Question: I suspect there's probably an easy answer to this I'm just not seeing, but whenever I run a TeamCity build with either MSBuild or the Visual Studio solution runner against a .csproj and target "Package", the build artifacts always include the "csproj.teamcity.patch" string after the project name:

Running the same process via command line doesn't include these. The problem it's causing me is that my build script has a target which looks for "Web.deploy.cmd" after the package task runs and obviously it's not finding it when files are named this way. I'm reticent to change the command in the build script to include the TeamCity string as it will play havoc with running it from outside the build servers.
Can anyone tell me why this is happening and how you'd work around it when you need to be able to refer to the artifacts by name?
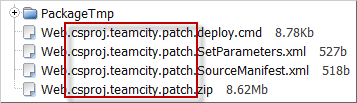
Answer: You may set 'teamcity.msbuild.generateWrappingScript' configuration parameter with value 'false' to make TeamCity avoid generating wrapping script.
TeamCity MSBuild/Solution build runners used to generate wrapping scripts to add TeamCity-provided tasks.